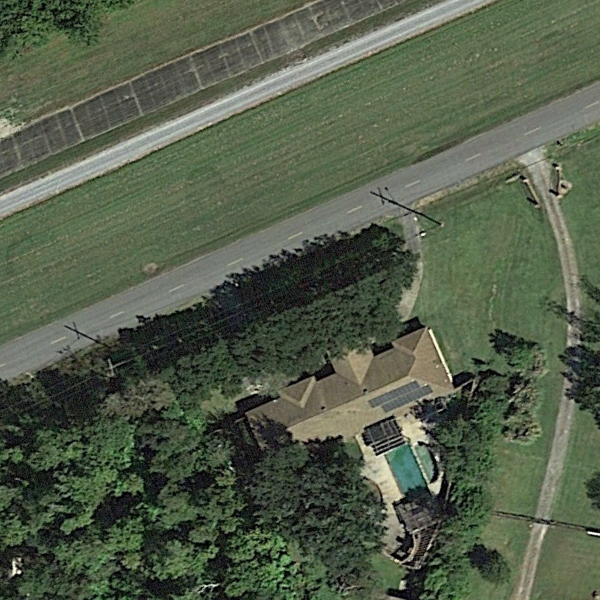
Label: SparseResidential